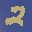
Label: 2